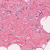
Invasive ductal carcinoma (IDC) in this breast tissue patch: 0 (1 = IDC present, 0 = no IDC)